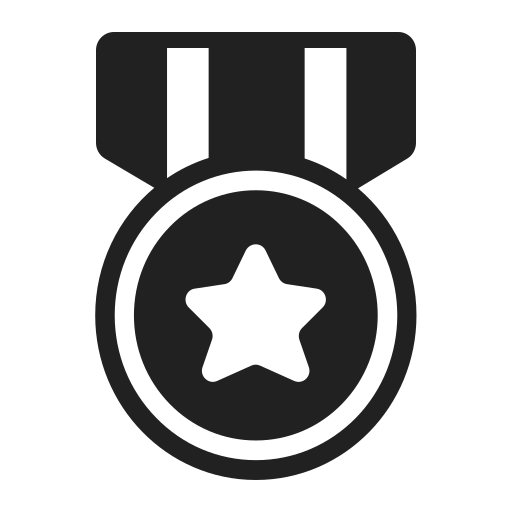
military medal high contrast